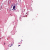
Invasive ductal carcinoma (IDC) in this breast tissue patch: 0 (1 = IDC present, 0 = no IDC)